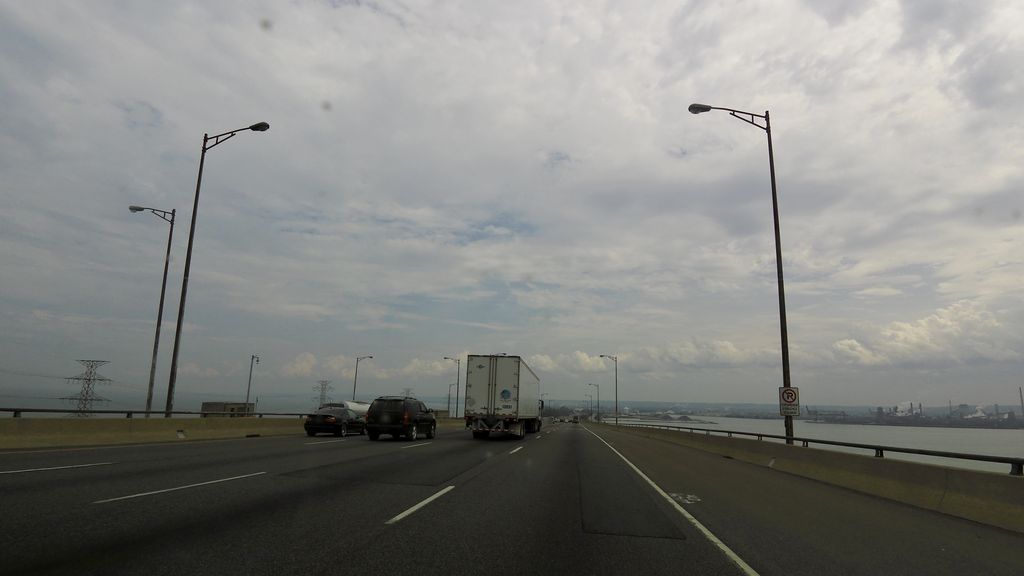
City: hamilton